Field crop: tomato
Growth stage: 1
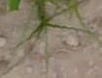
Species: cyperus